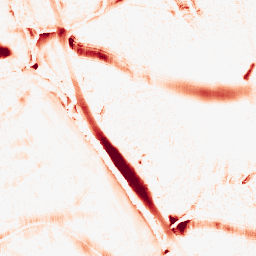
Category: morphological
Decomposition family: morphological_ellipse
Decomposition parameters: operation: opening
width: 30
height: 20
Upsampling method: cubic_catmull_rom
Upsampling parameters: scale: 8
Upsampling scale: 8